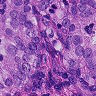
Metastatic tissue present: yes